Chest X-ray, AP view. Patient: 58 years old, sex M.
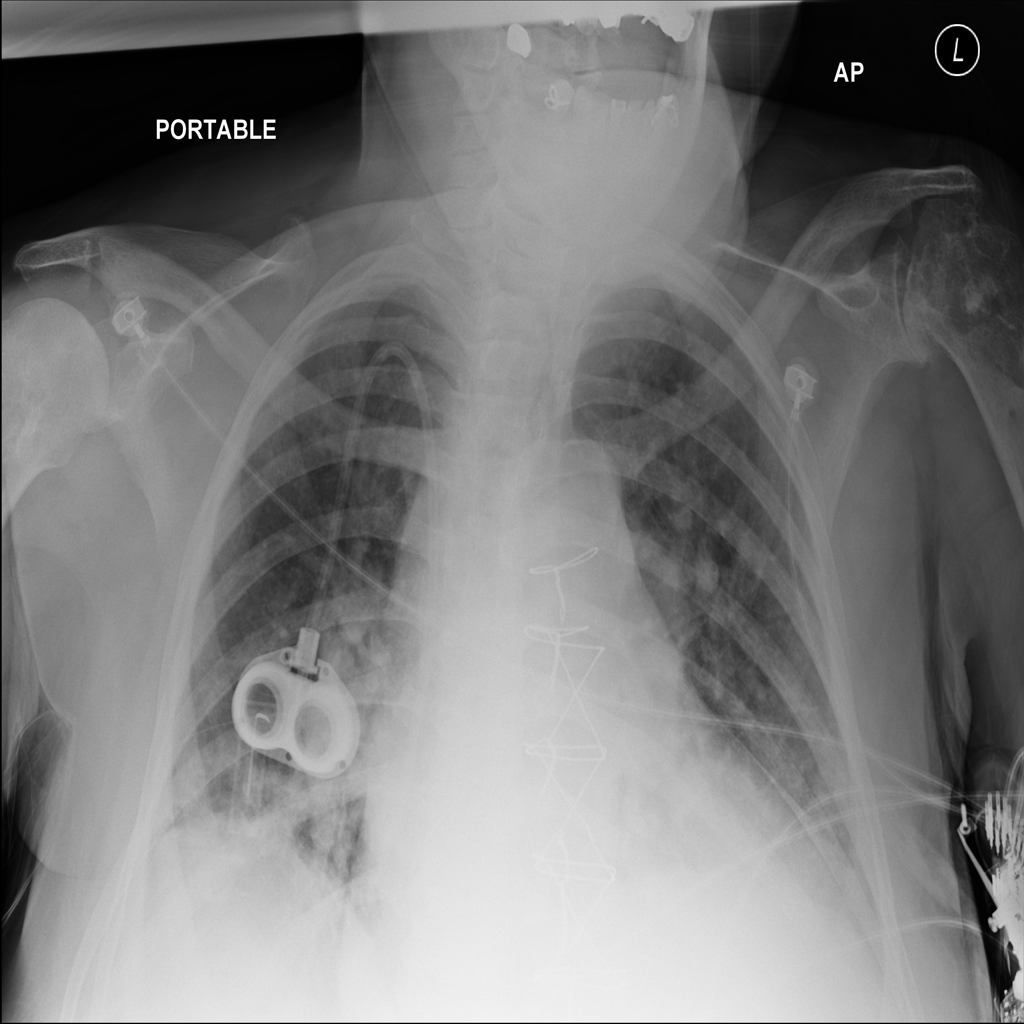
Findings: Atelectasis, Cardiomegaly